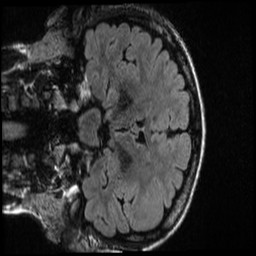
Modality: T1w
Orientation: coronal
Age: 21
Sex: female